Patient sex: M
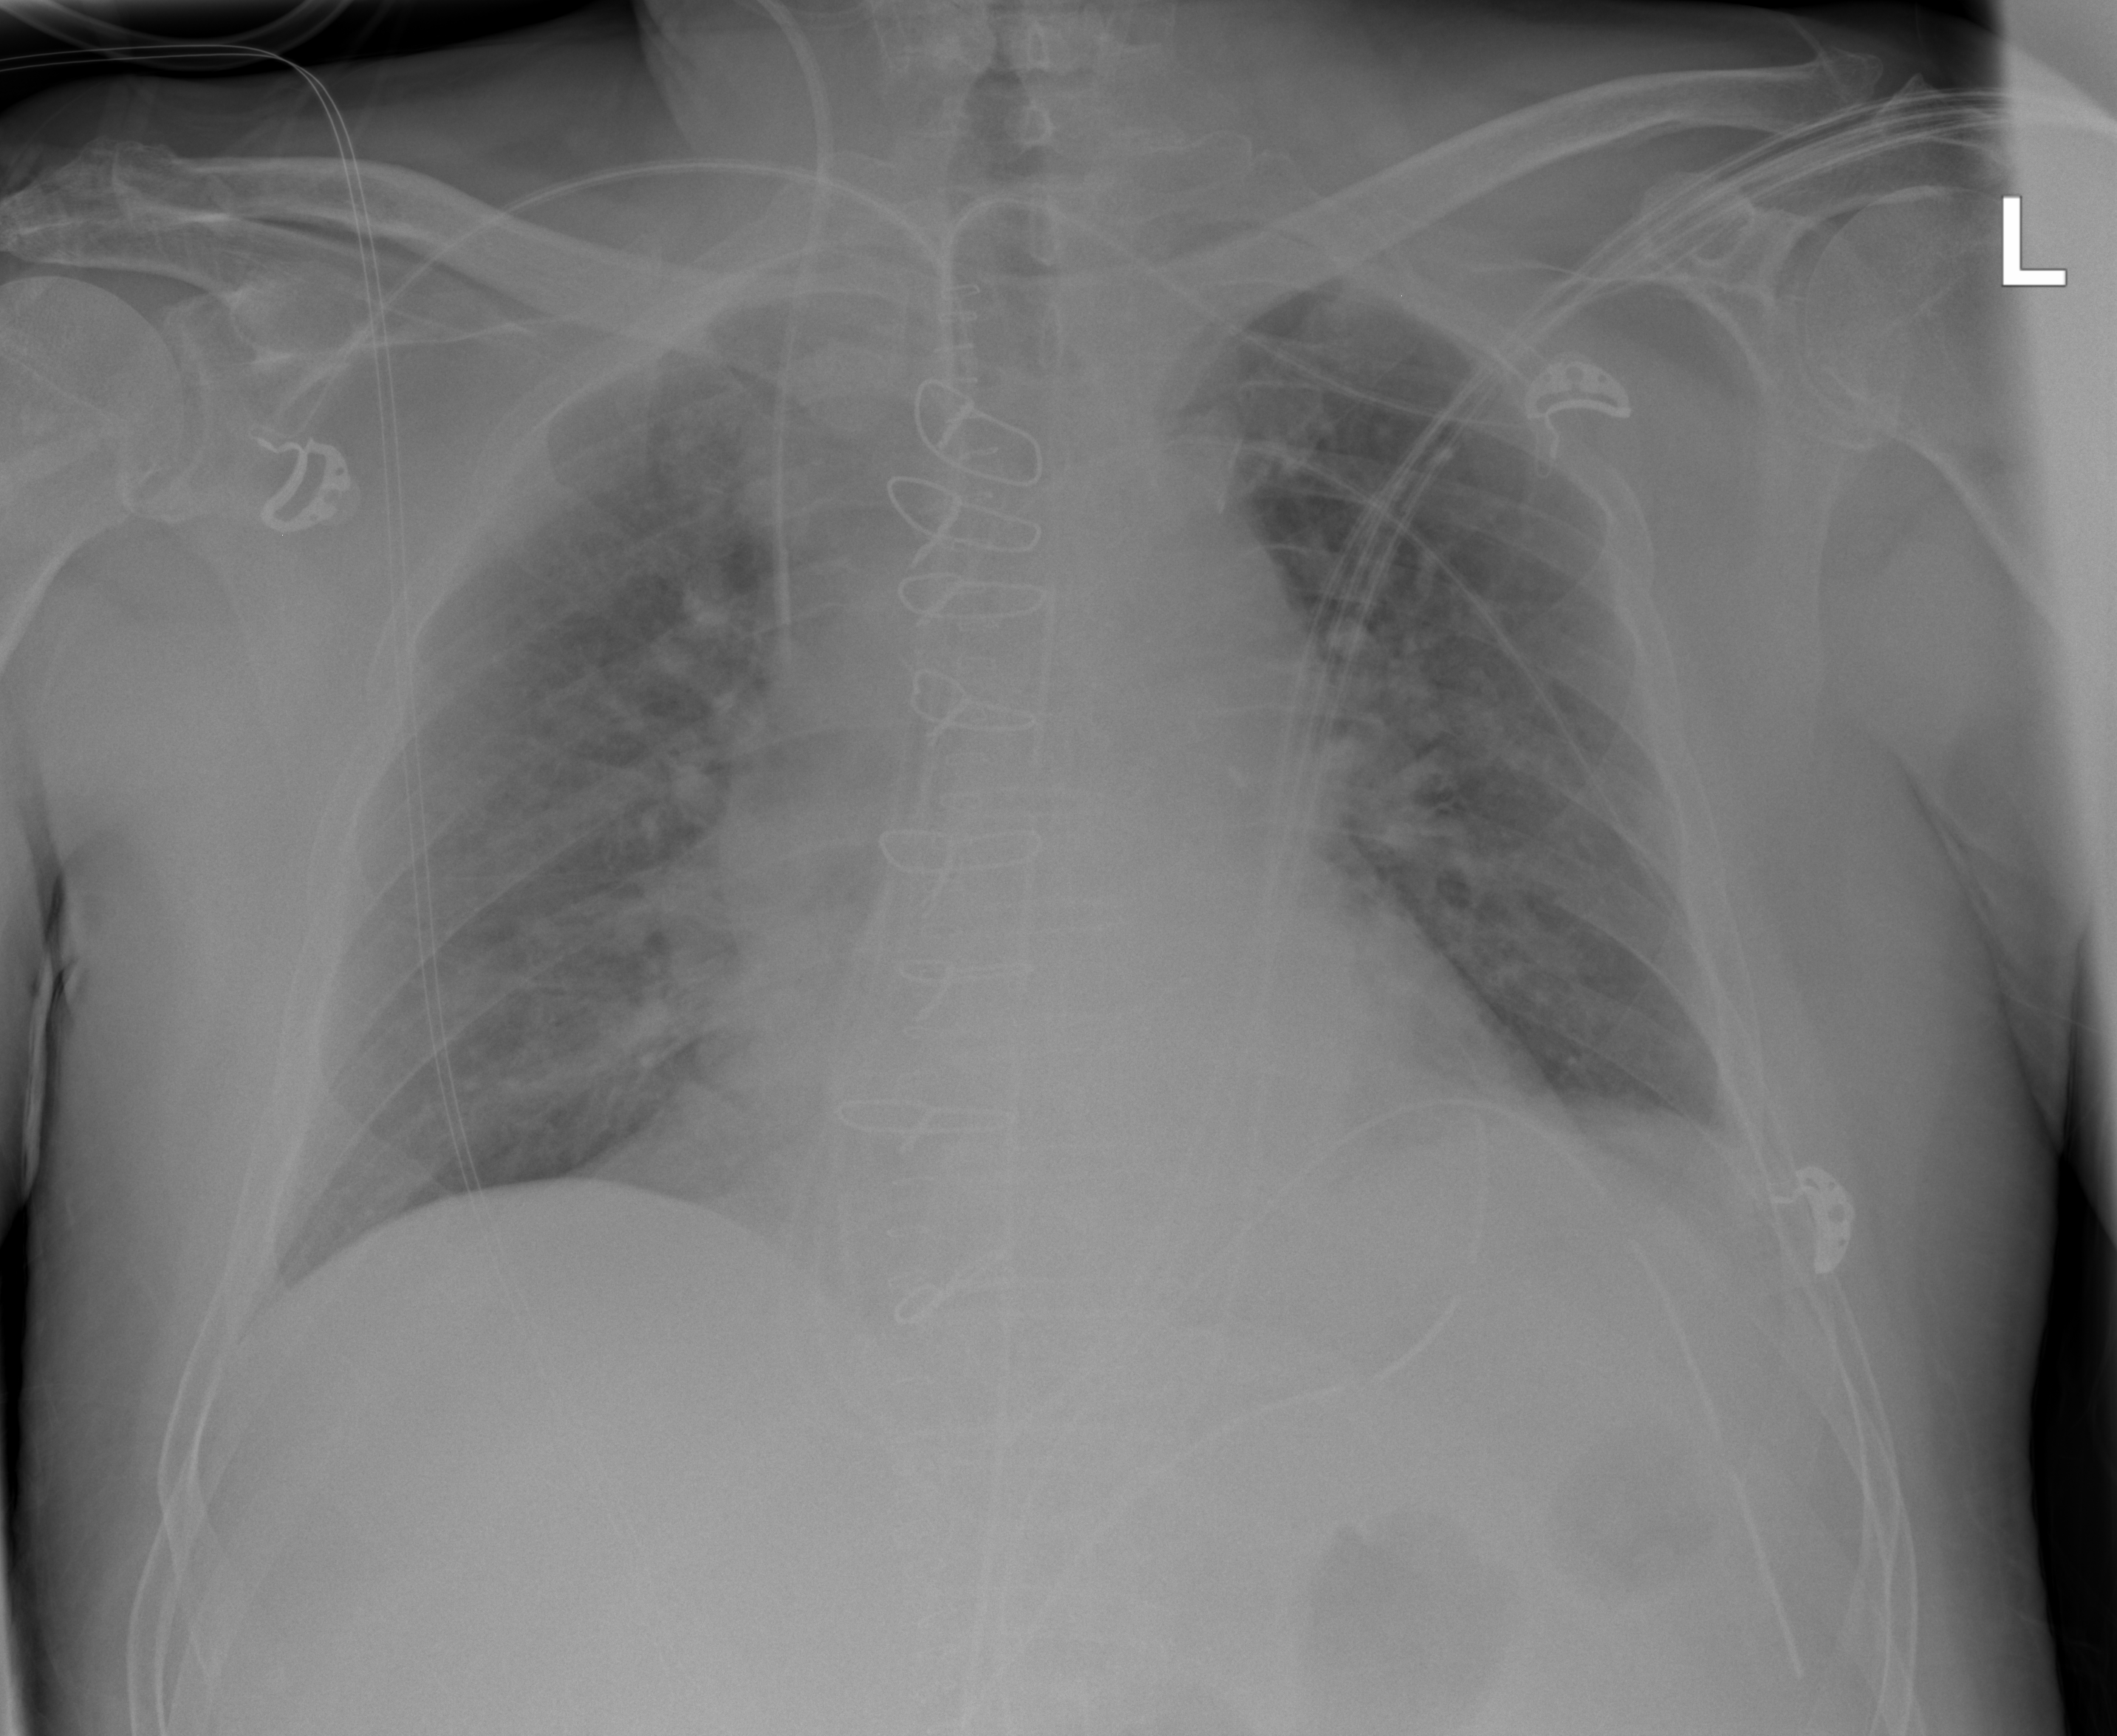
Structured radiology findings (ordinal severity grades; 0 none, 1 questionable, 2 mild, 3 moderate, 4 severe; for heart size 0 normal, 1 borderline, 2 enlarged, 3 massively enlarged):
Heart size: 2
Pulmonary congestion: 2
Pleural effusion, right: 0
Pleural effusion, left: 2
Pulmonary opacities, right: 0
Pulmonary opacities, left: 0
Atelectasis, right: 0
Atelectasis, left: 2